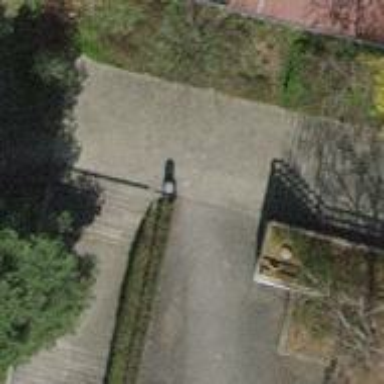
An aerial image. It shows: Pedestrian road.